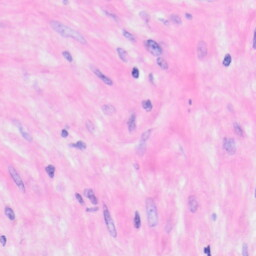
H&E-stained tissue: Kidney